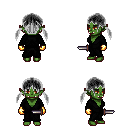
a pixel art fantasy rpg character, female body template, orc, green skin, gray robe, magenta pants, gray twin-tailed hairstyle, gold gloves, dagger, four views (front, back, left, right), 2x2 character sprite sheet, small pixel art, hard edges, no anti-aliasing